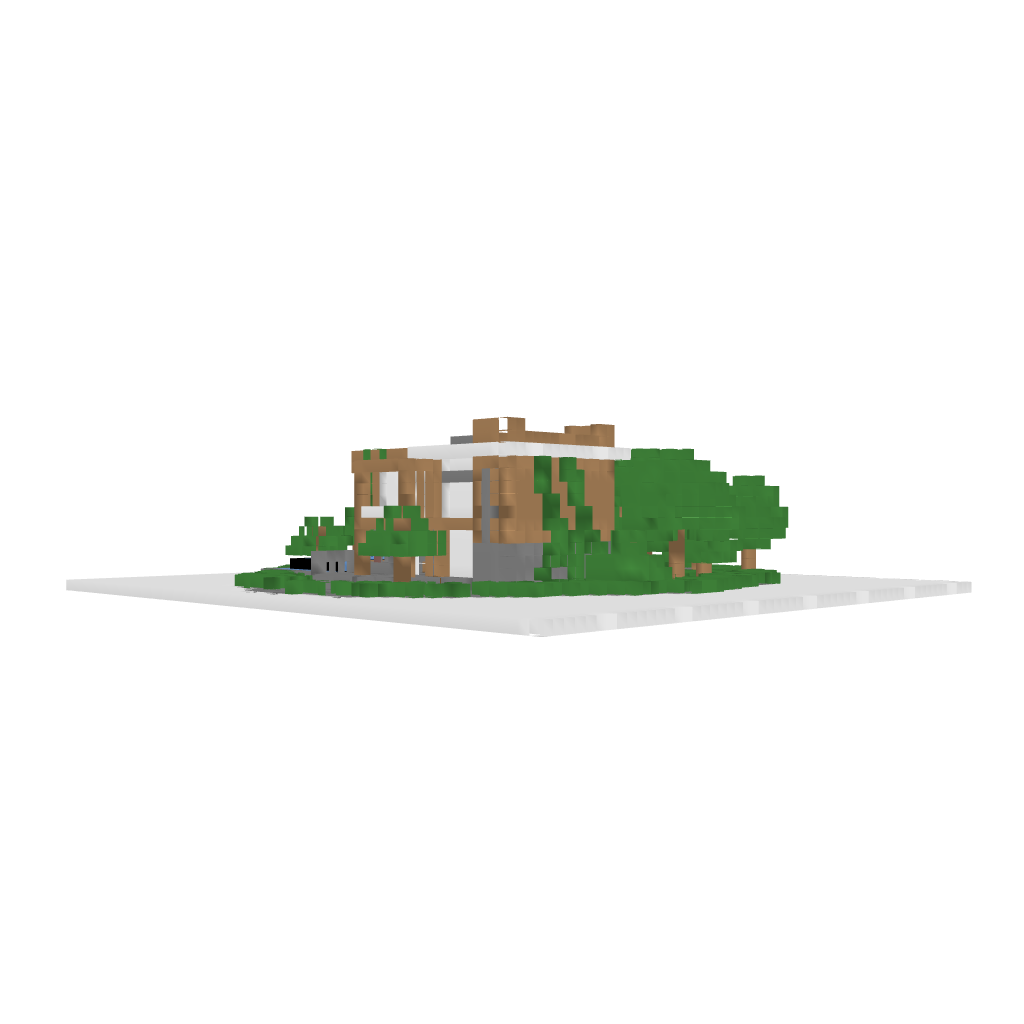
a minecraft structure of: Luxury House #3 good quality